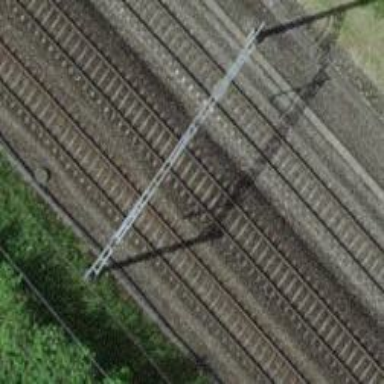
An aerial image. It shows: Railway track with contact line for electrification.